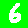
Digit: 6